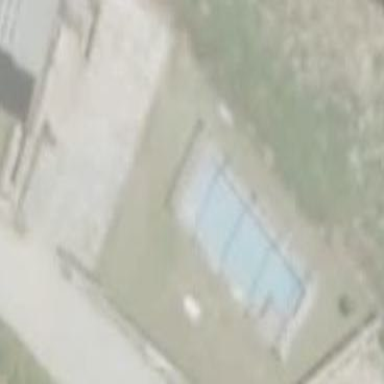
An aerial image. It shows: Swimming pool located in leisure land.